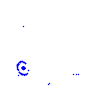
Particle: proton